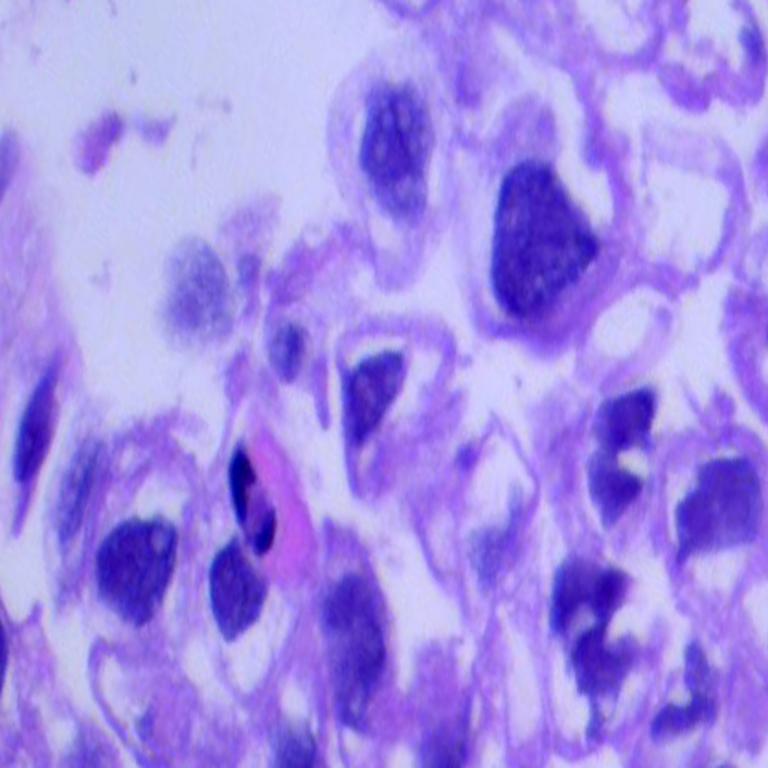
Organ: lung
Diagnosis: adenocarcinomas